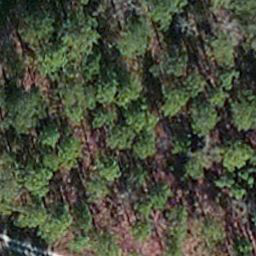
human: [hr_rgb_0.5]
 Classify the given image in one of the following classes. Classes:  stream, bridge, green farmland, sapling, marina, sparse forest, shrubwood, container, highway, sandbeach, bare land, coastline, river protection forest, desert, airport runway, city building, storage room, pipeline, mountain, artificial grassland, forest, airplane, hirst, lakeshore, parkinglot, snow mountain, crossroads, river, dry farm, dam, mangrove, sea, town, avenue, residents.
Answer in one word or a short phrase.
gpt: sapling